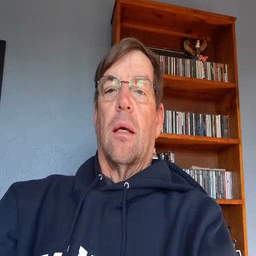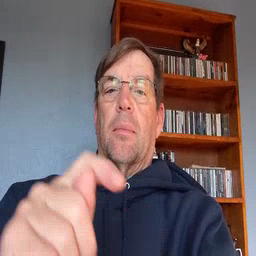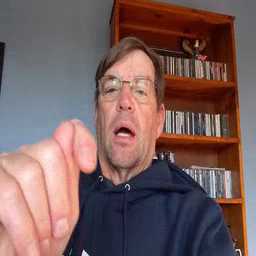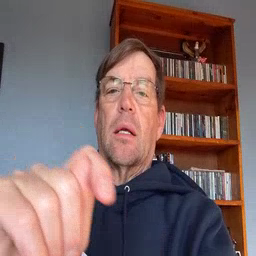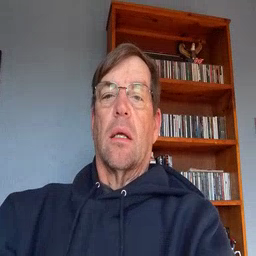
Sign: potty